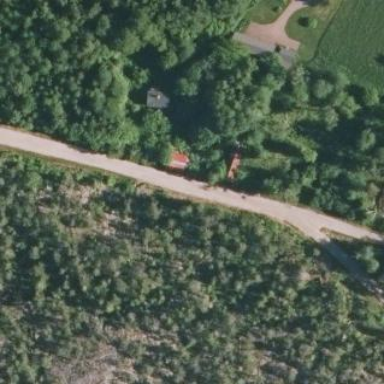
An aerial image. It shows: Path.